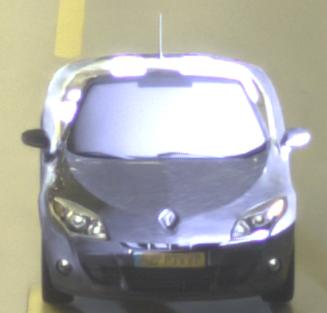
Make: Renault
Model: Mégane Coupé-Cabriolet 1.6 16V 110
Detailed model: Mégane (III) Coupé-Cabriolet
Model produced from: 2010/06
Model produced until: 2013/03
Doors: 2
Color: gray
Road condition: wet road
Daytime: night
Contrast: high contrast